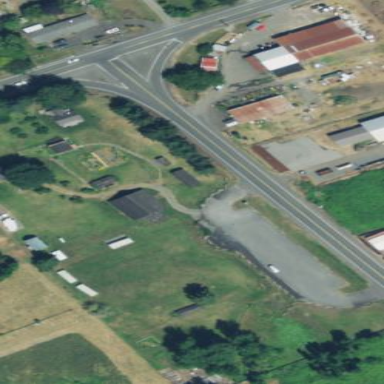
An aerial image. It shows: Historic farm museum.